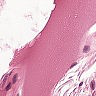
Metastatic tissue present: no